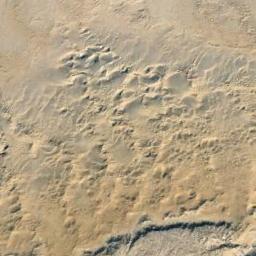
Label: desert